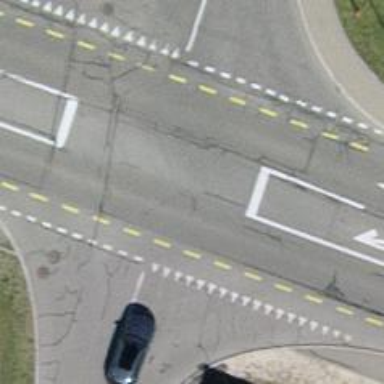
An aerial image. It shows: Primary highway with asphalt surface and dedicated lane for cycling on the left.